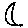
Label: moon